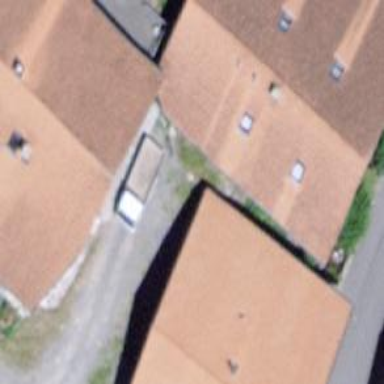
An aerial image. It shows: Residential building.